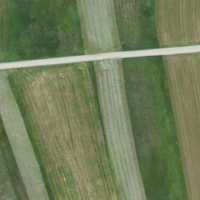
EUNIS habitat code: 24
Species observed at this site:
Cardamine pratensis